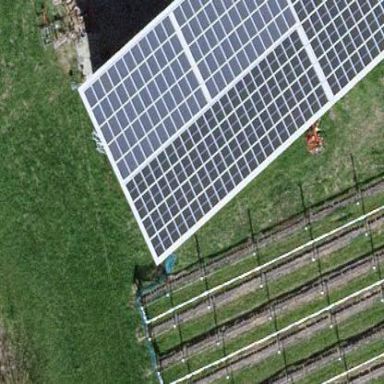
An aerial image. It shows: Solar photovoltaic panel generator.